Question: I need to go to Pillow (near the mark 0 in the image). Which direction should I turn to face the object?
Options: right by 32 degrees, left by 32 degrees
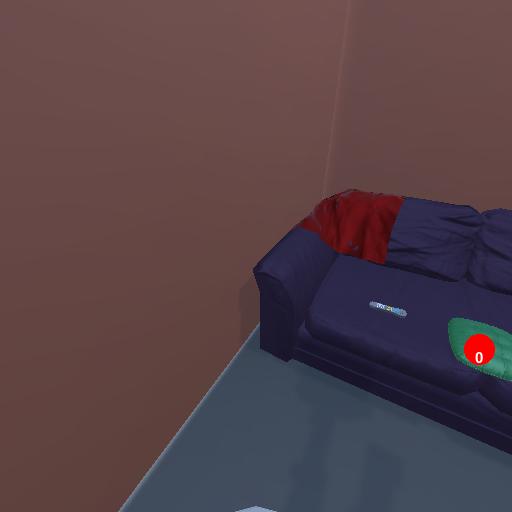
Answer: right by 32 degrees